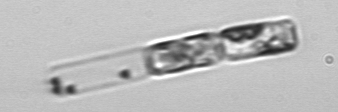
Label: Guinardia_delicatula_TAG_internal_parasite